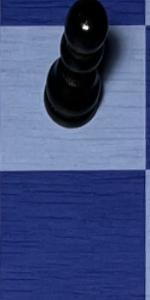
Label: Empty